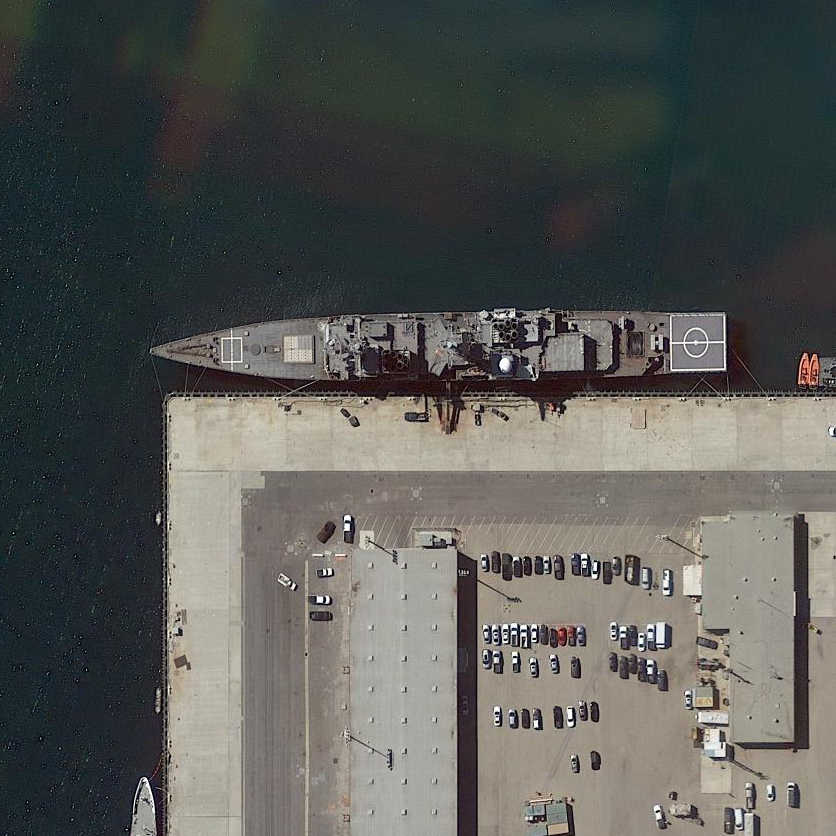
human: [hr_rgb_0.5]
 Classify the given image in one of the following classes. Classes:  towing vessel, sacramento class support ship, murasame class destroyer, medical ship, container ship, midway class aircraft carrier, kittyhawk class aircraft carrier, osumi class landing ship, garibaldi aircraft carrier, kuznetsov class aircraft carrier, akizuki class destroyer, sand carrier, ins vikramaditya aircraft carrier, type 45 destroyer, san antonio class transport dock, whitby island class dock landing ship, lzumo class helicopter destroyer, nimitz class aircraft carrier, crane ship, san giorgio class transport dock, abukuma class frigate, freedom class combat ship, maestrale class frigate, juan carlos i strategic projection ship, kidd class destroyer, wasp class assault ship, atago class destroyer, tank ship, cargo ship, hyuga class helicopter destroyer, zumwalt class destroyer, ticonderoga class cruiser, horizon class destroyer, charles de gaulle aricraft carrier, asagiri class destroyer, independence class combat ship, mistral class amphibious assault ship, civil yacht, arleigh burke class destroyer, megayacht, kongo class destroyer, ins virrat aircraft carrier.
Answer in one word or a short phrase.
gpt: Ticonderoga class cruiser